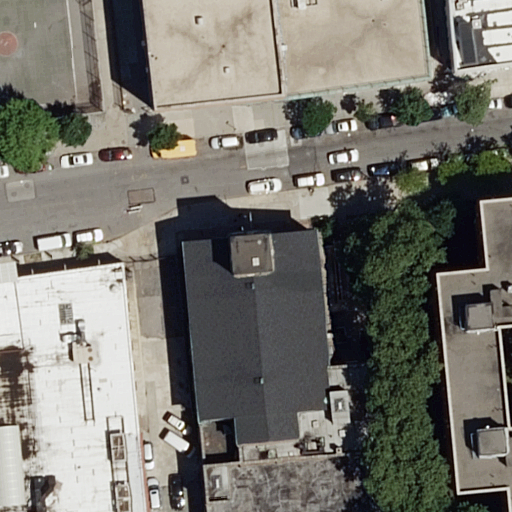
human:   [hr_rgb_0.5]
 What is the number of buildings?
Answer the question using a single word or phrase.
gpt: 7

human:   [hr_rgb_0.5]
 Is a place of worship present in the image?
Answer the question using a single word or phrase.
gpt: yes

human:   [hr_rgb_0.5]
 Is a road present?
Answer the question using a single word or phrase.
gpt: yes

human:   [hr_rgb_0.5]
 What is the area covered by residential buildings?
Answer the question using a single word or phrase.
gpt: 2725m2

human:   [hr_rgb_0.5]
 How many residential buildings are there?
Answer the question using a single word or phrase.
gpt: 5

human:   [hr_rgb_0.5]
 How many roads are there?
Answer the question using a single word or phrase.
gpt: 1

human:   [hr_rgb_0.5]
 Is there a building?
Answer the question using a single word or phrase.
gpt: yes

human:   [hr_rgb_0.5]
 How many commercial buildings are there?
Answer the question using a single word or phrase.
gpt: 0

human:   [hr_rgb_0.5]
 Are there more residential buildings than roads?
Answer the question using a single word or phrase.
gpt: yes

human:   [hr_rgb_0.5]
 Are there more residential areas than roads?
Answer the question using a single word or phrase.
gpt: no

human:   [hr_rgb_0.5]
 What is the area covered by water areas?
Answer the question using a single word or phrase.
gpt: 0m2

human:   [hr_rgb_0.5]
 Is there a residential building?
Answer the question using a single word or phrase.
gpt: yes

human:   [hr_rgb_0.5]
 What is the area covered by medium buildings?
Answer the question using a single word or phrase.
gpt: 764m2

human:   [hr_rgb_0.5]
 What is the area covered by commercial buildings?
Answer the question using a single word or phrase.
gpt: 0m2

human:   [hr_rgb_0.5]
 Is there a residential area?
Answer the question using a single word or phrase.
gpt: yes

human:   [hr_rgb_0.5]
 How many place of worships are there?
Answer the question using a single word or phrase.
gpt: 1

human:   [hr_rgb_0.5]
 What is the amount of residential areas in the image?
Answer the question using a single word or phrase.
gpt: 1

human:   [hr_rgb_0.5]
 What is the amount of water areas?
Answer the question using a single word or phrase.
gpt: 0

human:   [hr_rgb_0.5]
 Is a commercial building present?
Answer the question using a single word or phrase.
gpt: no

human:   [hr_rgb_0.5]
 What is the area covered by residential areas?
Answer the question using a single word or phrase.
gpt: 10607m2

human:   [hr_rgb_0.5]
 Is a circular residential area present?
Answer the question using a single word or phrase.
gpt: no

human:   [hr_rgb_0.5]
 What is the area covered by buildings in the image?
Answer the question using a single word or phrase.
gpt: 5003m2

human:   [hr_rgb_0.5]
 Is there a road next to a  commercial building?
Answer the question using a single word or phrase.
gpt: no

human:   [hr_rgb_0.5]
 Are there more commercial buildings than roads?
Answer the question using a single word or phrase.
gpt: no

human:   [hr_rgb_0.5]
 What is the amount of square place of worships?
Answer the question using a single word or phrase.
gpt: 0

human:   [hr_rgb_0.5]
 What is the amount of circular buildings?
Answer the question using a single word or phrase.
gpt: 0

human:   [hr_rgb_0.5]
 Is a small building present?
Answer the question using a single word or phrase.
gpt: no

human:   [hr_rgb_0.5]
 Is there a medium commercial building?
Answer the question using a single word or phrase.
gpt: no

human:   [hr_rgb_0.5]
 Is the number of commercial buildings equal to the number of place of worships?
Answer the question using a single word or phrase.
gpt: no

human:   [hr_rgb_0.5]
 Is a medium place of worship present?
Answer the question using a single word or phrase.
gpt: no

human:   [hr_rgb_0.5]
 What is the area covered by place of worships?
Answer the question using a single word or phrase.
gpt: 1238m2

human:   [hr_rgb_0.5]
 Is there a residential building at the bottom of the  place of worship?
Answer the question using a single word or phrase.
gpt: yes

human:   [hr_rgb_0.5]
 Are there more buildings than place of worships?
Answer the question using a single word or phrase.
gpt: yes

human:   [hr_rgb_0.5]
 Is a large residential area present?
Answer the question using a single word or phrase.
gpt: yes

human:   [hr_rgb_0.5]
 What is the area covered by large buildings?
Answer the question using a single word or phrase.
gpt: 4238m2

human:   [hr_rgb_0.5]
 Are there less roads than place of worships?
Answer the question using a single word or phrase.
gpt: no

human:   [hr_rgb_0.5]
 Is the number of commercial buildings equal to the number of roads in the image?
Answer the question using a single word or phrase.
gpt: no

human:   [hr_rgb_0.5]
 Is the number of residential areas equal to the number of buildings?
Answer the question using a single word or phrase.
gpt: no

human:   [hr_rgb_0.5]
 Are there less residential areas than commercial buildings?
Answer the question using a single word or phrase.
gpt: no

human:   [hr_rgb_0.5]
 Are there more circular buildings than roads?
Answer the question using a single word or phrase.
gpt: no

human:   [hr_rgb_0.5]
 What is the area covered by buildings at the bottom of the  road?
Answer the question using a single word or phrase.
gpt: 3799m2

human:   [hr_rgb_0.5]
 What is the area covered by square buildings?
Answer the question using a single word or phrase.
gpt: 0m2

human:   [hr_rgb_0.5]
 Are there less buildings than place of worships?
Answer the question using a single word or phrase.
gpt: no

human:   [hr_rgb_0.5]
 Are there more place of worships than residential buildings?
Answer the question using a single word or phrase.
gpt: no

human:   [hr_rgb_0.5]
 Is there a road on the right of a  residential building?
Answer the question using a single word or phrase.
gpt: no

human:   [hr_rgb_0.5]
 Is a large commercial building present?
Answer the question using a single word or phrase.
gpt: no

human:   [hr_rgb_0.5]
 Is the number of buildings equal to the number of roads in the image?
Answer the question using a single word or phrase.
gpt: no

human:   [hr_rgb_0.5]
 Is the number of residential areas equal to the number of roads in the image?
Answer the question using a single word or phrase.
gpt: yes

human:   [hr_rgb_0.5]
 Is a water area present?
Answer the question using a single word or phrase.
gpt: no

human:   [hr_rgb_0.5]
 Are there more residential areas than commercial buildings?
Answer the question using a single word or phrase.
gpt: yes

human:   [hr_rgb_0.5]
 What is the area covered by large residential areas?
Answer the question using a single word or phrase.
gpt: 10607m2

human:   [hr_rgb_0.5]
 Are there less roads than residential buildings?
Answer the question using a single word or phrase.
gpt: yes

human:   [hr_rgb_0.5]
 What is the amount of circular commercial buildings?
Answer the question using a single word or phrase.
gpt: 0

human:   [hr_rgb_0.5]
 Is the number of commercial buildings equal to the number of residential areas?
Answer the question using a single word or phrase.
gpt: no

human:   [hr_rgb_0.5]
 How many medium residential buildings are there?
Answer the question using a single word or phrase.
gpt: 3

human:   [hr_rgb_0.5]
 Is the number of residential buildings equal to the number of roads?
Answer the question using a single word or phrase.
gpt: no

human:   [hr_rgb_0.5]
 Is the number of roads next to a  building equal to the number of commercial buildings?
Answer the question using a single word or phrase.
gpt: no

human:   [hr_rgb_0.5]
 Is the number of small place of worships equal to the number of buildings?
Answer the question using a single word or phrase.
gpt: no

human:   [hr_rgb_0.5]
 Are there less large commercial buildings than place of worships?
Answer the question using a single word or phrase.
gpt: yes

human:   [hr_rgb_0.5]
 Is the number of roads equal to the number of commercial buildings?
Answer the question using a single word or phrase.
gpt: no

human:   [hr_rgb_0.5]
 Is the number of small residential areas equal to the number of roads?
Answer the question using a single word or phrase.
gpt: no

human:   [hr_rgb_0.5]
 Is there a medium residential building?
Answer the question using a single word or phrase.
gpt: yes

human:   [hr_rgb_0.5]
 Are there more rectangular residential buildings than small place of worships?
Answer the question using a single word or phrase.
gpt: yes

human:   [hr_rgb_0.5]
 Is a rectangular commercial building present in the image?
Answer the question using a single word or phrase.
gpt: no